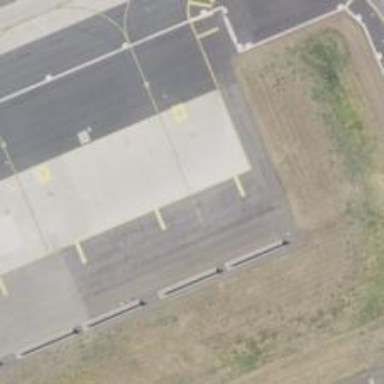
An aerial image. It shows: Image of taxiway at airport.